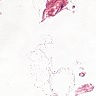
Metastatic tissue present: no